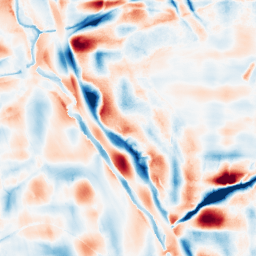
Category: wavelet
Decomposition family: wavelet_dwt
Decomposition parameters: wavelet: sym4
level: 5
Upsampling method: cubic_catmull_rom
Upsampling parameters: scale: 8
Upsampling scale: 8